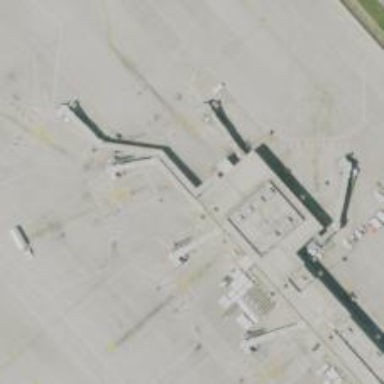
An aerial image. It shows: Jet bridge on bridge.